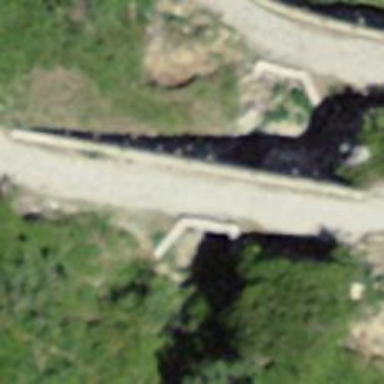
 and it is classified as grade3 tracktype."